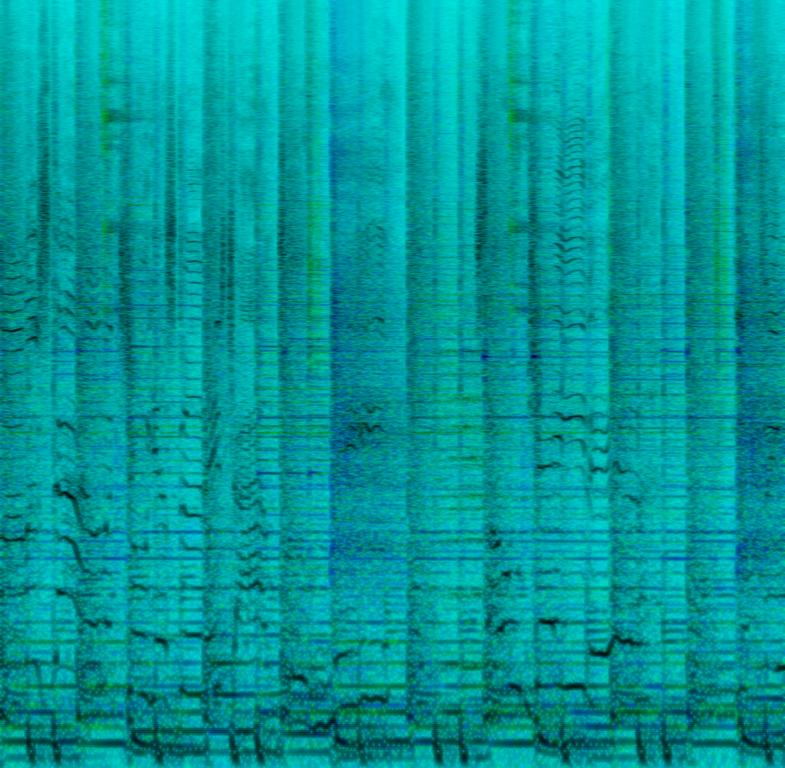
The rock song features a passionate male vocal, alongside harmonizing background vocal, singing over tremolo electric guitar located in the left channel, arpeggiated electric guitar melody in the right channel of the stereo image, shimmering tambourine, groovy bass guitar, punchy kick and snare hits, reverberant percussive hit and energetic crash cymbal. It sounds groovy, energetic and kind of addictive thanks to that cadence.